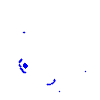
Particle: kaon